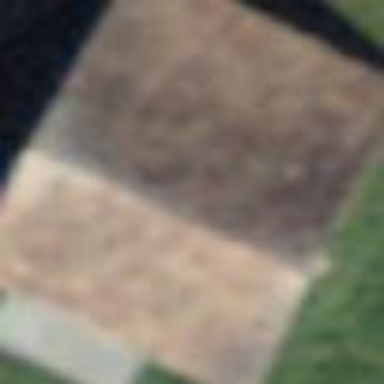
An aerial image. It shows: Rural barn.